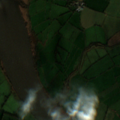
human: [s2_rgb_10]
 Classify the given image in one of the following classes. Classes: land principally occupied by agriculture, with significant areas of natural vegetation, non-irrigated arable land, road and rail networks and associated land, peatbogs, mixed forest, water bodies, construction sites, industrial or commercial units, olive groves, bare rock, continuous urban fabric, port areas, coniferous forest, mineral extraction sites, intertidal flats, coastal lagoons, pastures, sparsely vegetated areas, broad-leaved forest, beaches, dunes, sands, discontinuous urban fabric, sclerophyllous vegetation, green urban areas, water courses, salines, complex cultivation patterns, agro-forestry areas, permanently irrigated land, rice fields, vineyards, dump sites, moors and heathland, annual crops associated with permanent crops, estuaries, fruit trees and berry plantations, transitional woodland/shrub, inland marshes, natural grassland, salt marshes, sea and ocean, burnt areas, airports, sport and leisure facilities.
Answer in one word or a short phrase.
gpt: non-irrigated arable land, pastures, water courses